Aerial crown-view tile of a tropical tree (Barro Colorado Island, Panama), acquired 20250915:
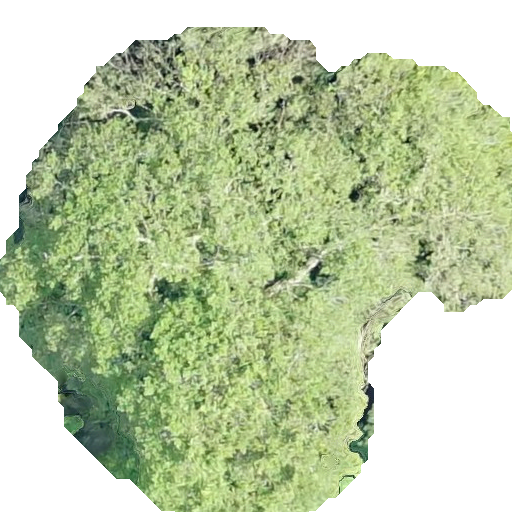
Species: Sloanea terniflora
GBIF accepted scientific name: Sloanea terniflora
Crown area: 263.986 m²